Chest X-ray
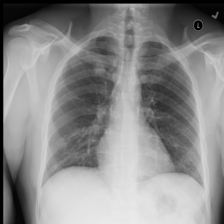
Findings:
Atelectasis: negative
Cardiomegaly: negative
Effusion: negative
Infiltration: negative
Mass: negative
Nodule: positive
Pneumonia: negative
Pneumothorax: negative
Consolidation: negative
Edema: negative
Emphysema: negative
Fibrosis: negative
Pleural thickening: negative
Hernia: negative